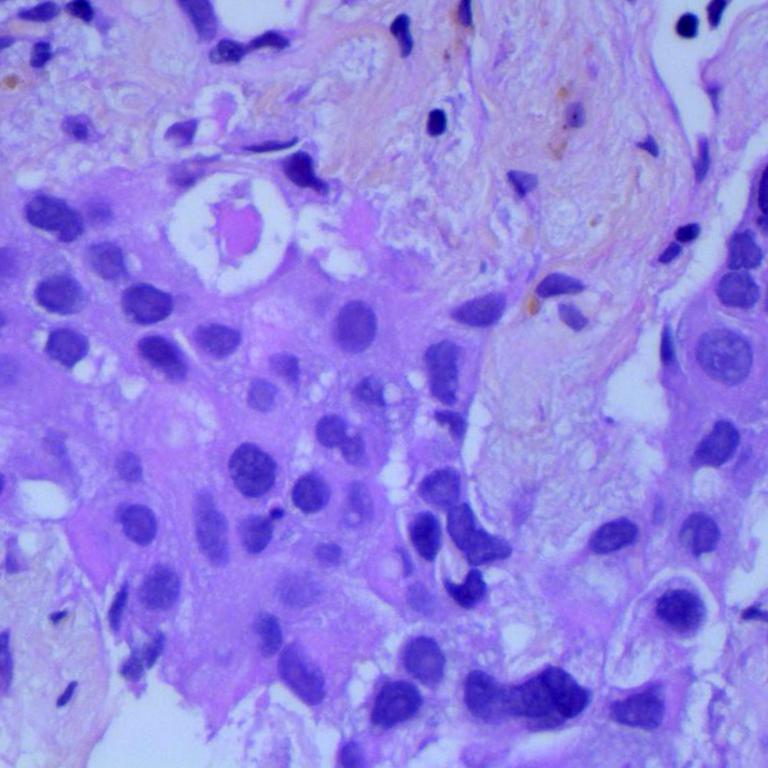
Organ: lung
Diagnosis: adenocarcinomas